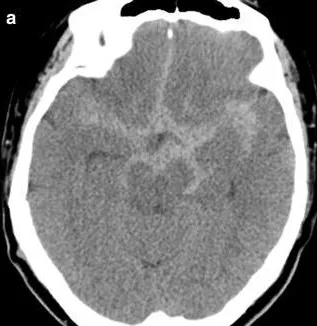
Axial non-contrast CT scan showed diffuse SAH in the basal cisterns, anterior interhemispheric fissure and sylvian fissures (a).
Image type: radiology (ct)